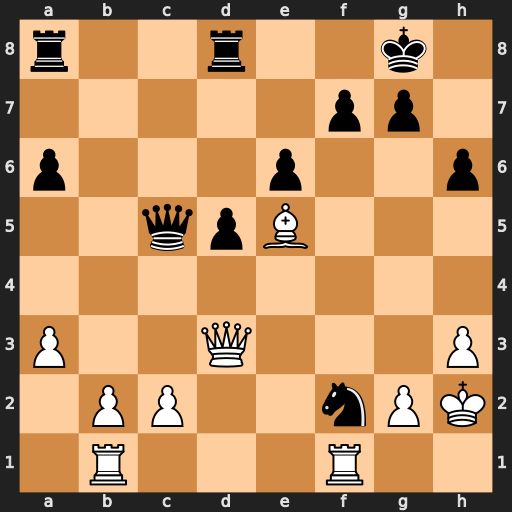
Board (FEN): r2r2k1/5pp1/p3p2p/2qpB3/8/P2Q3P/1PP2nPK/1R3R2
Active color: w
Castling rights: -
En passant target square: -
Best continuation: Qg3 f6 Bxf6